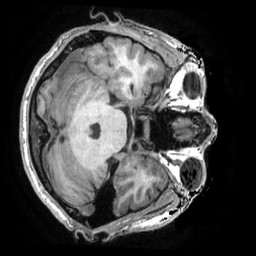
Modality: T1w
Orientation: axial
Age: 31
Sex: male
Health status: healthy
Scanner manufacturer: ge